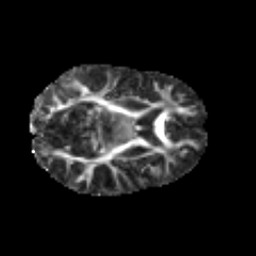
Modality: FA
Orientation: axial
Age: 6
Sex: male
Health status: healthy